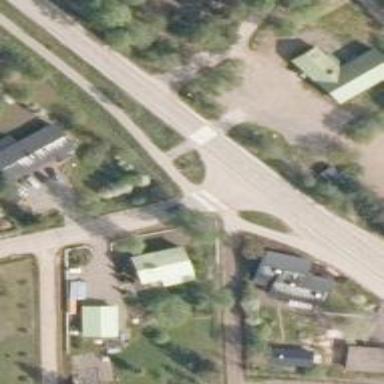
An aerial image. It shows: Cycleway.